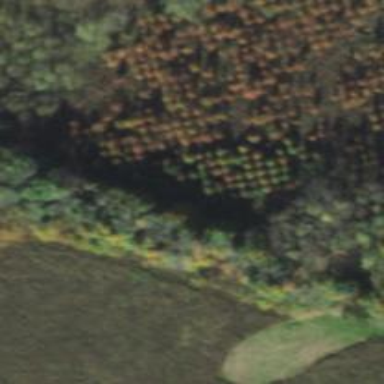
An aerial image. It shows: Orchard filled with Christmas trees.